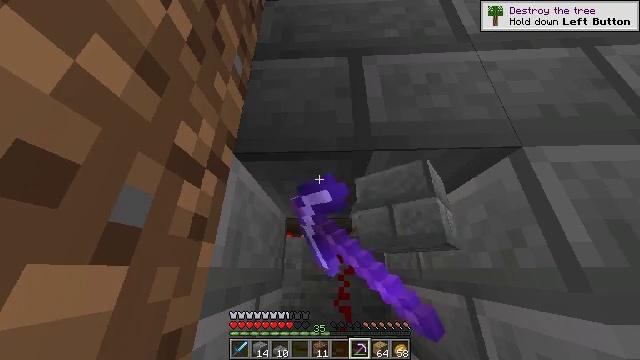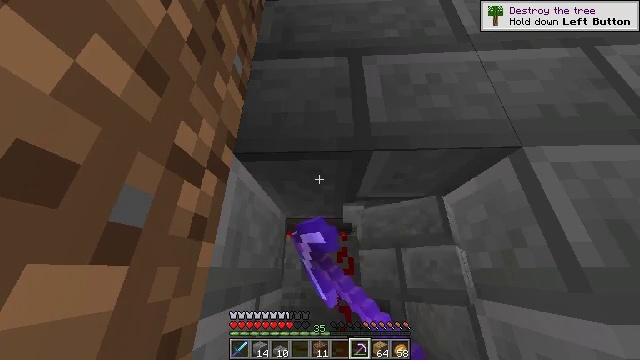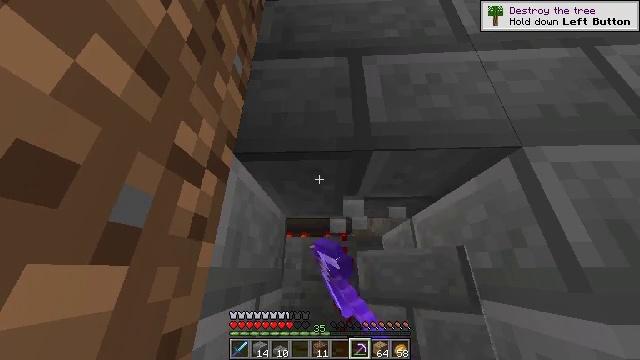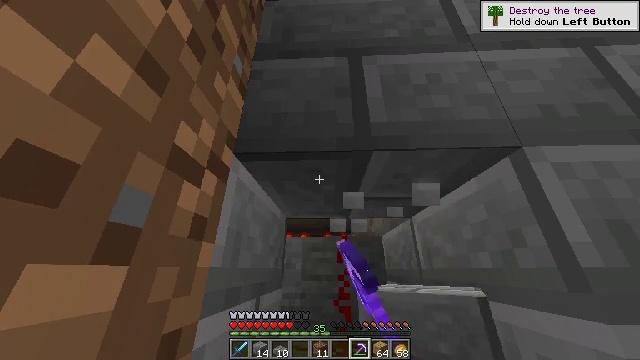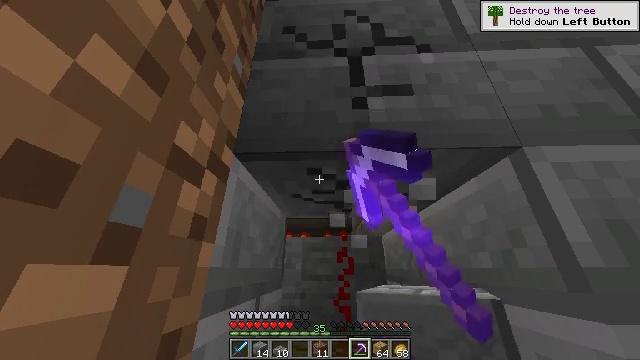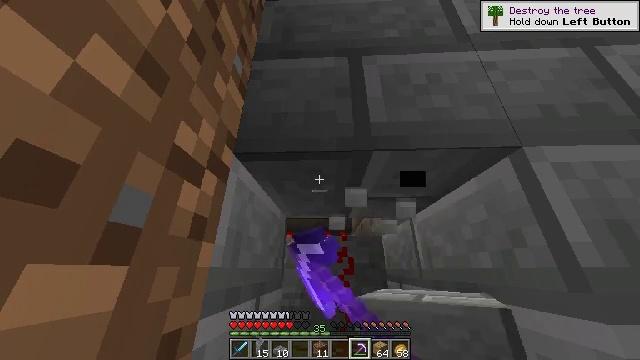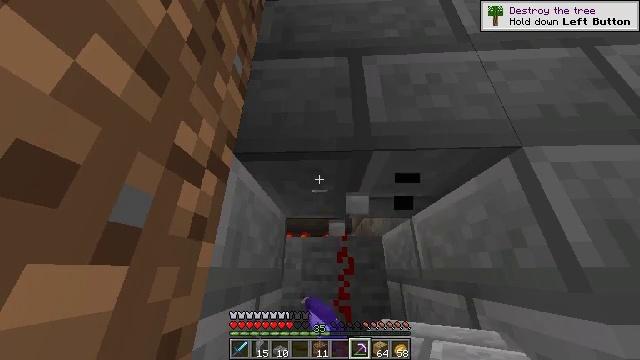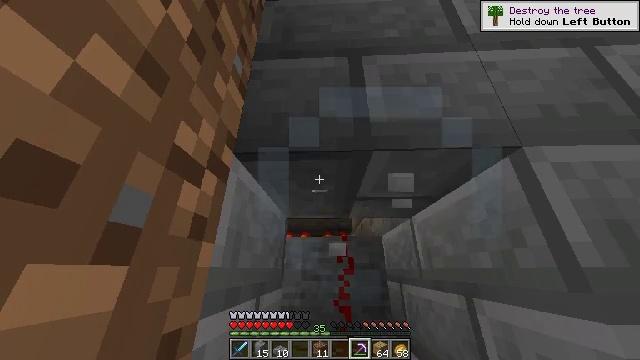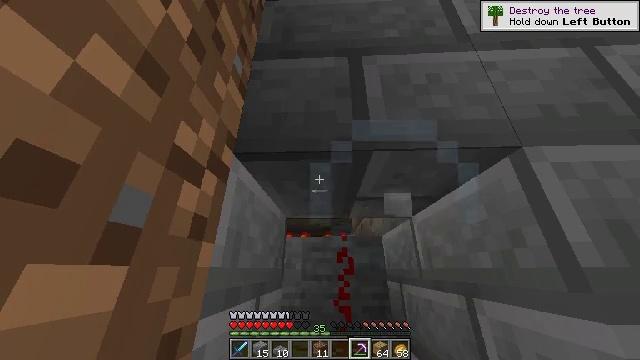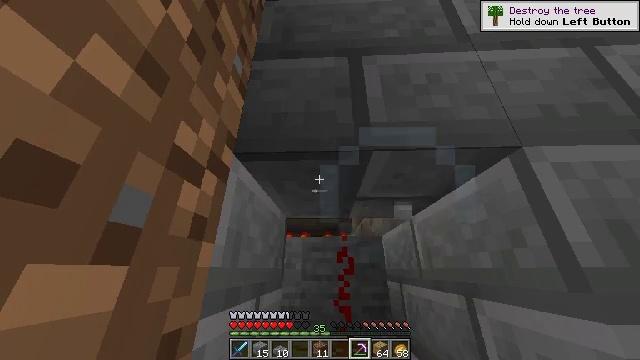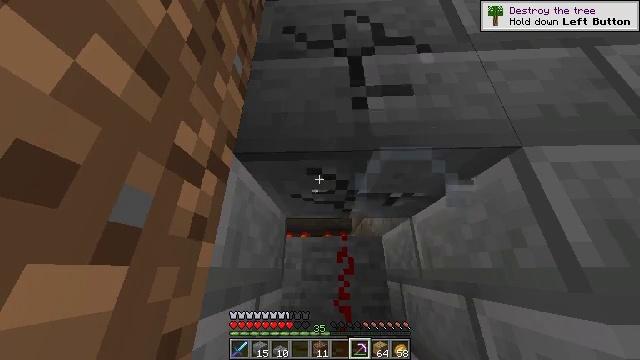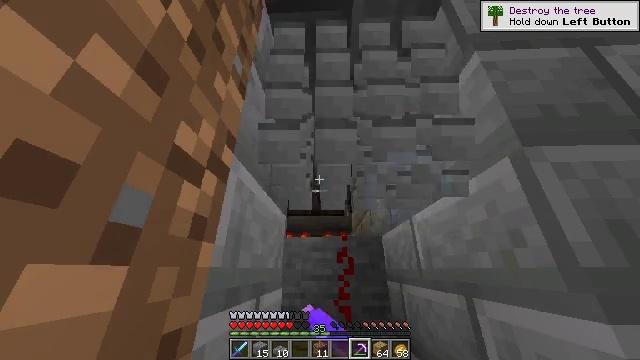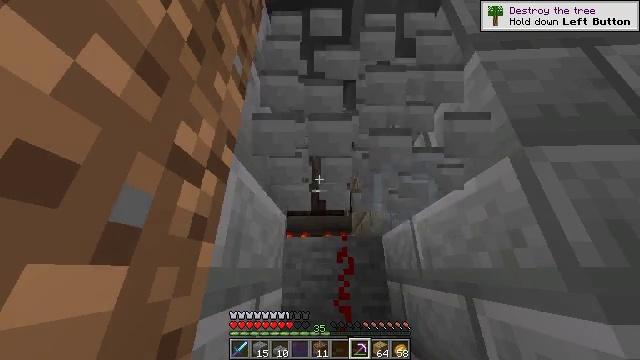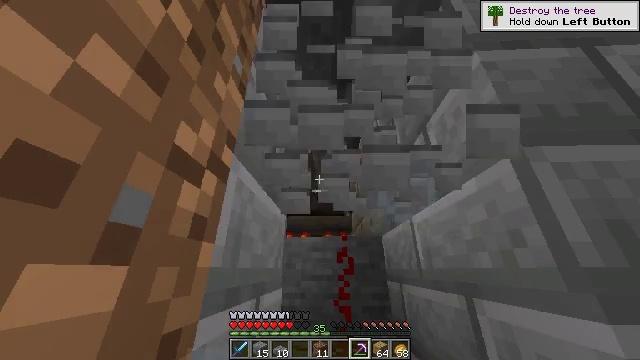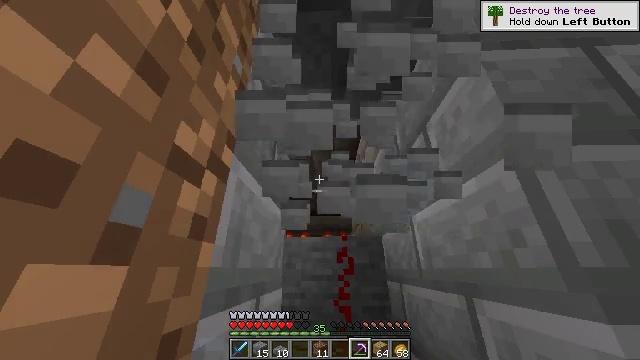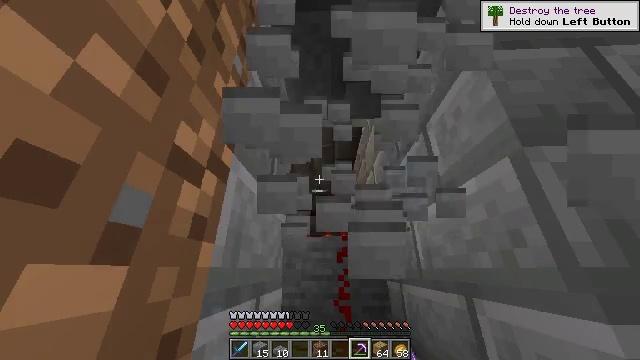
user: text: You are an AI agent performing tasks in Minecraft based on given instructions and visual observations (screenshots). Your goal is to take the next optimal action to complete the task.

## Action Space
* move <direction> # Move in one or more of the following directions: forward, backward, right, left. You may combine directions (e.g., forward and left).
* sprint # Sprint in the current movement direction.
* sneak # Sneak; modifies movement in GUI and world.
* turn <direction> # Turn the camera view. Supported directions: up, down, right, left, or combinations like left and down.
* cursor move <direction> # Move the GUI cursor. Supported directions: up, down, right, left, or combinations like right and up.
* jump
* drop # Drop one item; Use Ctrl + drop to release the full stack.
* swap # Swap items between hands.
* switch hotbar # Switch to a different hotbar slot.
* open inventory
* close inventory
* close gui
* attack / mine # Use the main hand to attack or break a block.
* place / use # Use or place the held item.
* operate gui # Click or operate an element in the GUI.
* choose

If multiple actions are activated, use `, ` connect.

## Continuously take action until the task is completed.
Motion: motion action
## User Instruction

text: Get stone bricks for construction purposes.
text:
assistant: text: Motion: attack / mine
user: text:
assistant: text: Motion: attack / mine
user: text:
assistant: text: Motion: attack / mine
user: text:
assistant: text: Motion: attack / mine
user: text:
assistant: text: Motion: no_op
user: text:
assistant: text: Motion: no_op
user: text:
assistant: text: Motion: no_op
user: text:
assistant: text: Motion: no_op
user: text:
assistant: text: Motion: no_op
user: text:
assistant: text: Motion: attack / mine
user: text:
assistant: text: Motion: attack / mine
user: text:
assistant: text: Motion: attack / mine
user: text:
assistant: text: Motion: attack / mine
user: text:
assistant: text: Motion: no_op
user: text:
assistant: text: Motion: no_op
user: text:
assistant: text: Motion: no_op